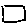
Label: square